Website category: restaurant
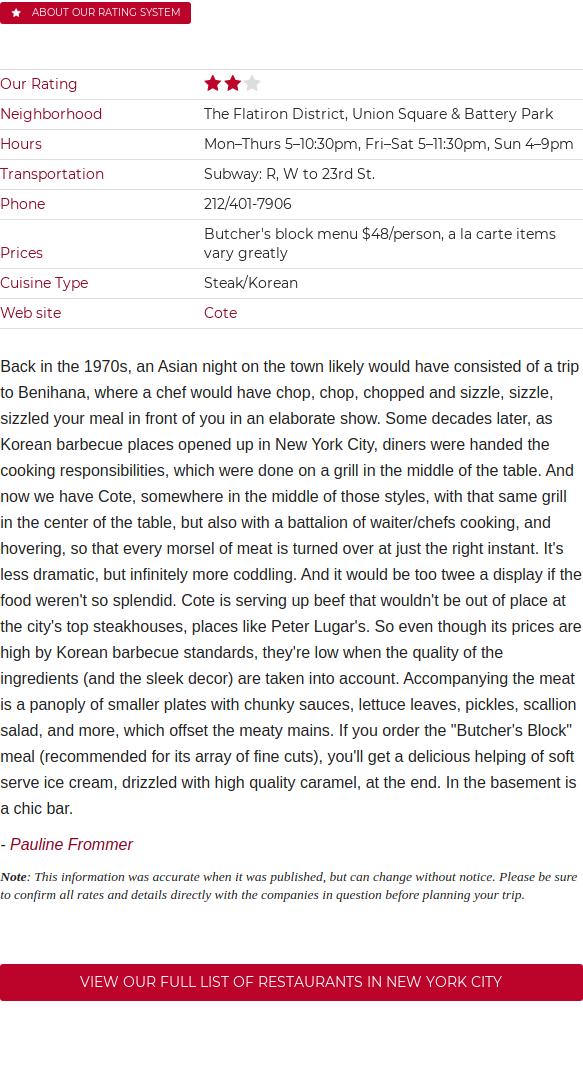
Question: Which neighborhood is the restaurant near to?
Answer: The Flatiron District, Union Square & Battery Park

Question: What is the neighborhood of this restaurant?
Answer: The Flatiron District, Union Square & Battery Park

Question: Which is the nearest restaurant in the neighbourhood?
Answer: The Flatiron District, Union Square & Battery Park

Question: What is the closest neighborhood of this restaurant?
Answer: The Flatiron District, Union Square & Battery Park

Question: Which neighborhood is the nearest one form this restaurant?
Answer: The Flatiron District, Union Square & Battery Park

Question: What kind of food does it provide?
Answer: Steak/Korean

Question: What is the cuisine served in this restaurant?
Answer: Steak/Korean

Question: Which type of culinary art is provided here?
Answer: Steak/Korean

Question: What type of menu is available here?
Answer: Steak/Korean

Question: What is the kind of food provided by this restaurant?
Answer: Steak/Korean

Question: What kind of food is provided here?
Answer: Steak/Korean

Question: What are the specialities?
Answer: Steak/Korean

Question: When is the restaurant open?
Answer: MonThurs 510:30pm, FriSat 511:30pm, Sun 49pm

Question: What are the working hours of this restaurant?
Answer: MonThurs 510:30pm, FriSat 511:30pm, Sun 49pm

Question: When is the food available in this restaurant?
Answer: MonThurs 510:30pm, FriSat 511:30pm, Sun 49pm

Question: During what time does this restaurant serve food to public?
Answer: MonThurs 510:30pm, FriSat 511:30pm, Sun 49pm

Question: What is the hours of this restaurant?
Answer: MonThurs 510:30pm, FriSat 511:30pm, Sun 49pm

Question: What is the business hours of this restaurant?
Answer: MonThurs 510:30pm, FriSat 511:30pm, Sun 49pm

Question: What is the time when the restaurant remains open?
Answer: MonThurs 510:30pm, FriSat 511:30pm, Sun 49pm

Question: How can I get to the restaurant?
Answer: Subway: R, W to 23rd St.

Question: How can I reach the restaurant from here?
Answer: Subway: R, W to 23rd St.

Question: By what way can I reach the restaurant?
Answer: Subway: R, W to 23rd St.

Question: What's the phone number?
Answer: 212/401-7906

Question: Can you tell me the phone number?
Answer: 212/401-7906

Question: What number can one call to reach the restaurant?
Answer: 212/401-7906

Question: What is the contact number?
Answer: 212/401-7906

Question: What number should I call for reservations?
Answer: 212/401-7906

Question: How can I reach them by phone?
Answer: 212/401-7906

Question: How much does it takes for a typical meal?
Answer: Butcher's block menu $48/person, a la carte items vary greatly

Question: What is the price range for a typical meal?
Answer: Butcher's block menu $48/person, a la carte items vary greatly

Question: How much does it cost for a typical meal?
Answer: Butcher's block menu $48/person, a la carte items vary greatly

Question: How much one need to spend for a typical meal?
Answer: Butcher's block menu $48/person, a la carte items vary greatly